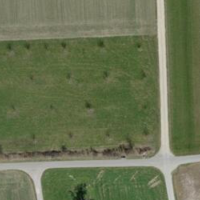
EUNIS habitat code: 56
Species observed at this site:
Rhamnus cathartica